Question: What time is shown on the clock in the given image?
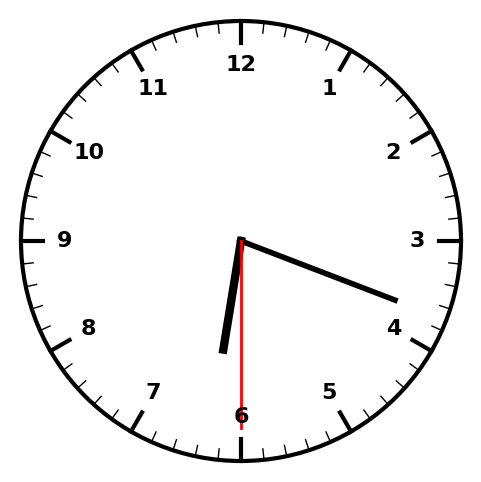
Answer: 06:18:30